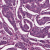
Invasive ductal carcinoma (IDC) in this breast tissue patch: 1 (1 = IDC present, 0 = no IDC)